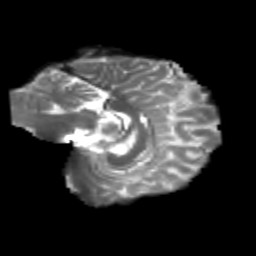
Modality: T2w
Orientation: sagittal
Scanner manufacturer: siemens
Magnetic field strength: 3 T
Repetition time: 4.16 s
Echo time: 0.0806 s